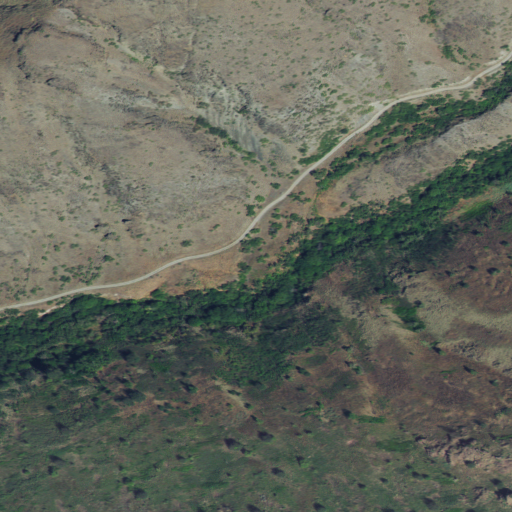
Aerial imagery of valley in Idaho named Sumac Gulch containing shrub and grassland